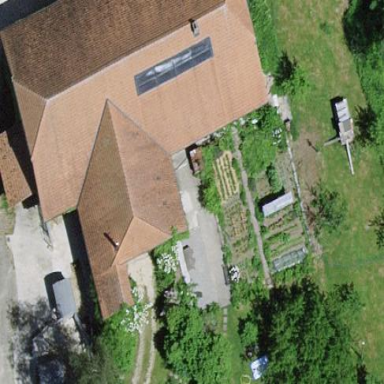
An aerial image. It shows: Farm building.